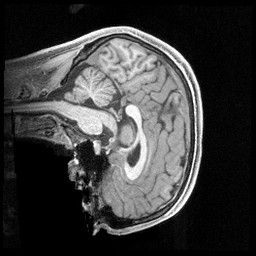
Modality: T1w
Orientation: sagittal
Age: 20
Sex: male
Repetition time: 2.4 s
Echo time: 0.00222 s